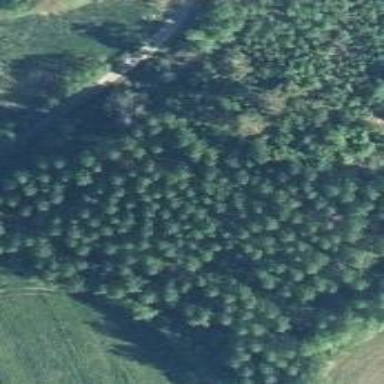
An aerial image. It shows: Forest area.